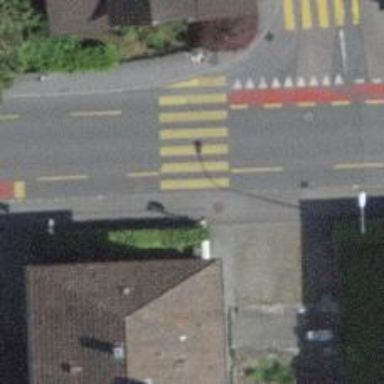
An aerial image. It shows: Kerb barrier.